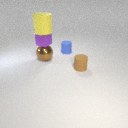
small purple metal cube below large yellow rubber cylinder